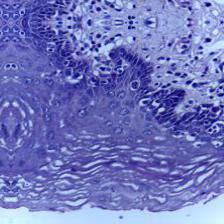
Diagnosis: Normal